Question: see demo: <URL>
Each letter is in a 'span' element, and the whole sentence is overlapping an input field, to show the difference. this is only caused in Firefox and only when the 'spans' are set to 'inline-block'. They must be 'inline-block'. I tried to play with the 'letter-spacing' but it isn't a good solution when the text changes to something else.
Is there a way for this to be fixed? I'm afraid this might just be an unsolvable bug in Firefox rendering inline-blocks...

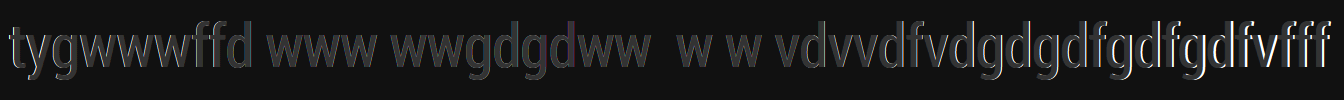
Answer: Ok, after DEEP investigation, I have learned that Firefox applied Kernnig on the input field, but not on the separate letters in the 'spans' while Chrome does not apply any kerning at all, thus, rendering a perfect text match. I see this is a Chrome bug then, not kerning by default is not so wise IMHO.
I've managed to remove the forced kerning in a "hacky" way, by adding a zero-width-space character ' ' after every character that is printed into the input field.
:
seems the kerning is still happening with the above trick, only less "kerned". this is not good.